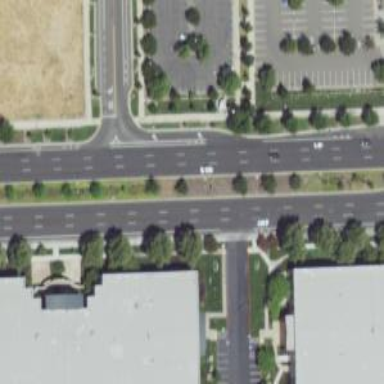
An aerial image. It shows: Secondary road with asphalt surface.